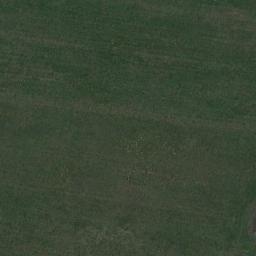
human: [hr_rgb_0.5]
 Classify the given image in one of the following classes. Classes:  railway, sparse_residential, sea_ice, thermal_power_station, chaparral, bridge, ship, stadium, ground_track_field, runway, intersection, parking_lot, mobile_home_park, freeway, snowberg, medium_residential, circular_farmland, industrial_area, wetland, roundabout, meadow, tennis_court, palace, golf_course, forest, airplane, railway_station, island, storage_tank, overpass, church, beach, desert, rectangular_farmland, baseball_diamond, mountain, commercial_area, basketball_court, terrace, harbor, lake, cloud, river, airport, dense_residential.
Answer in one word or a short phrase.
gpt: meadow